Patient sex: F
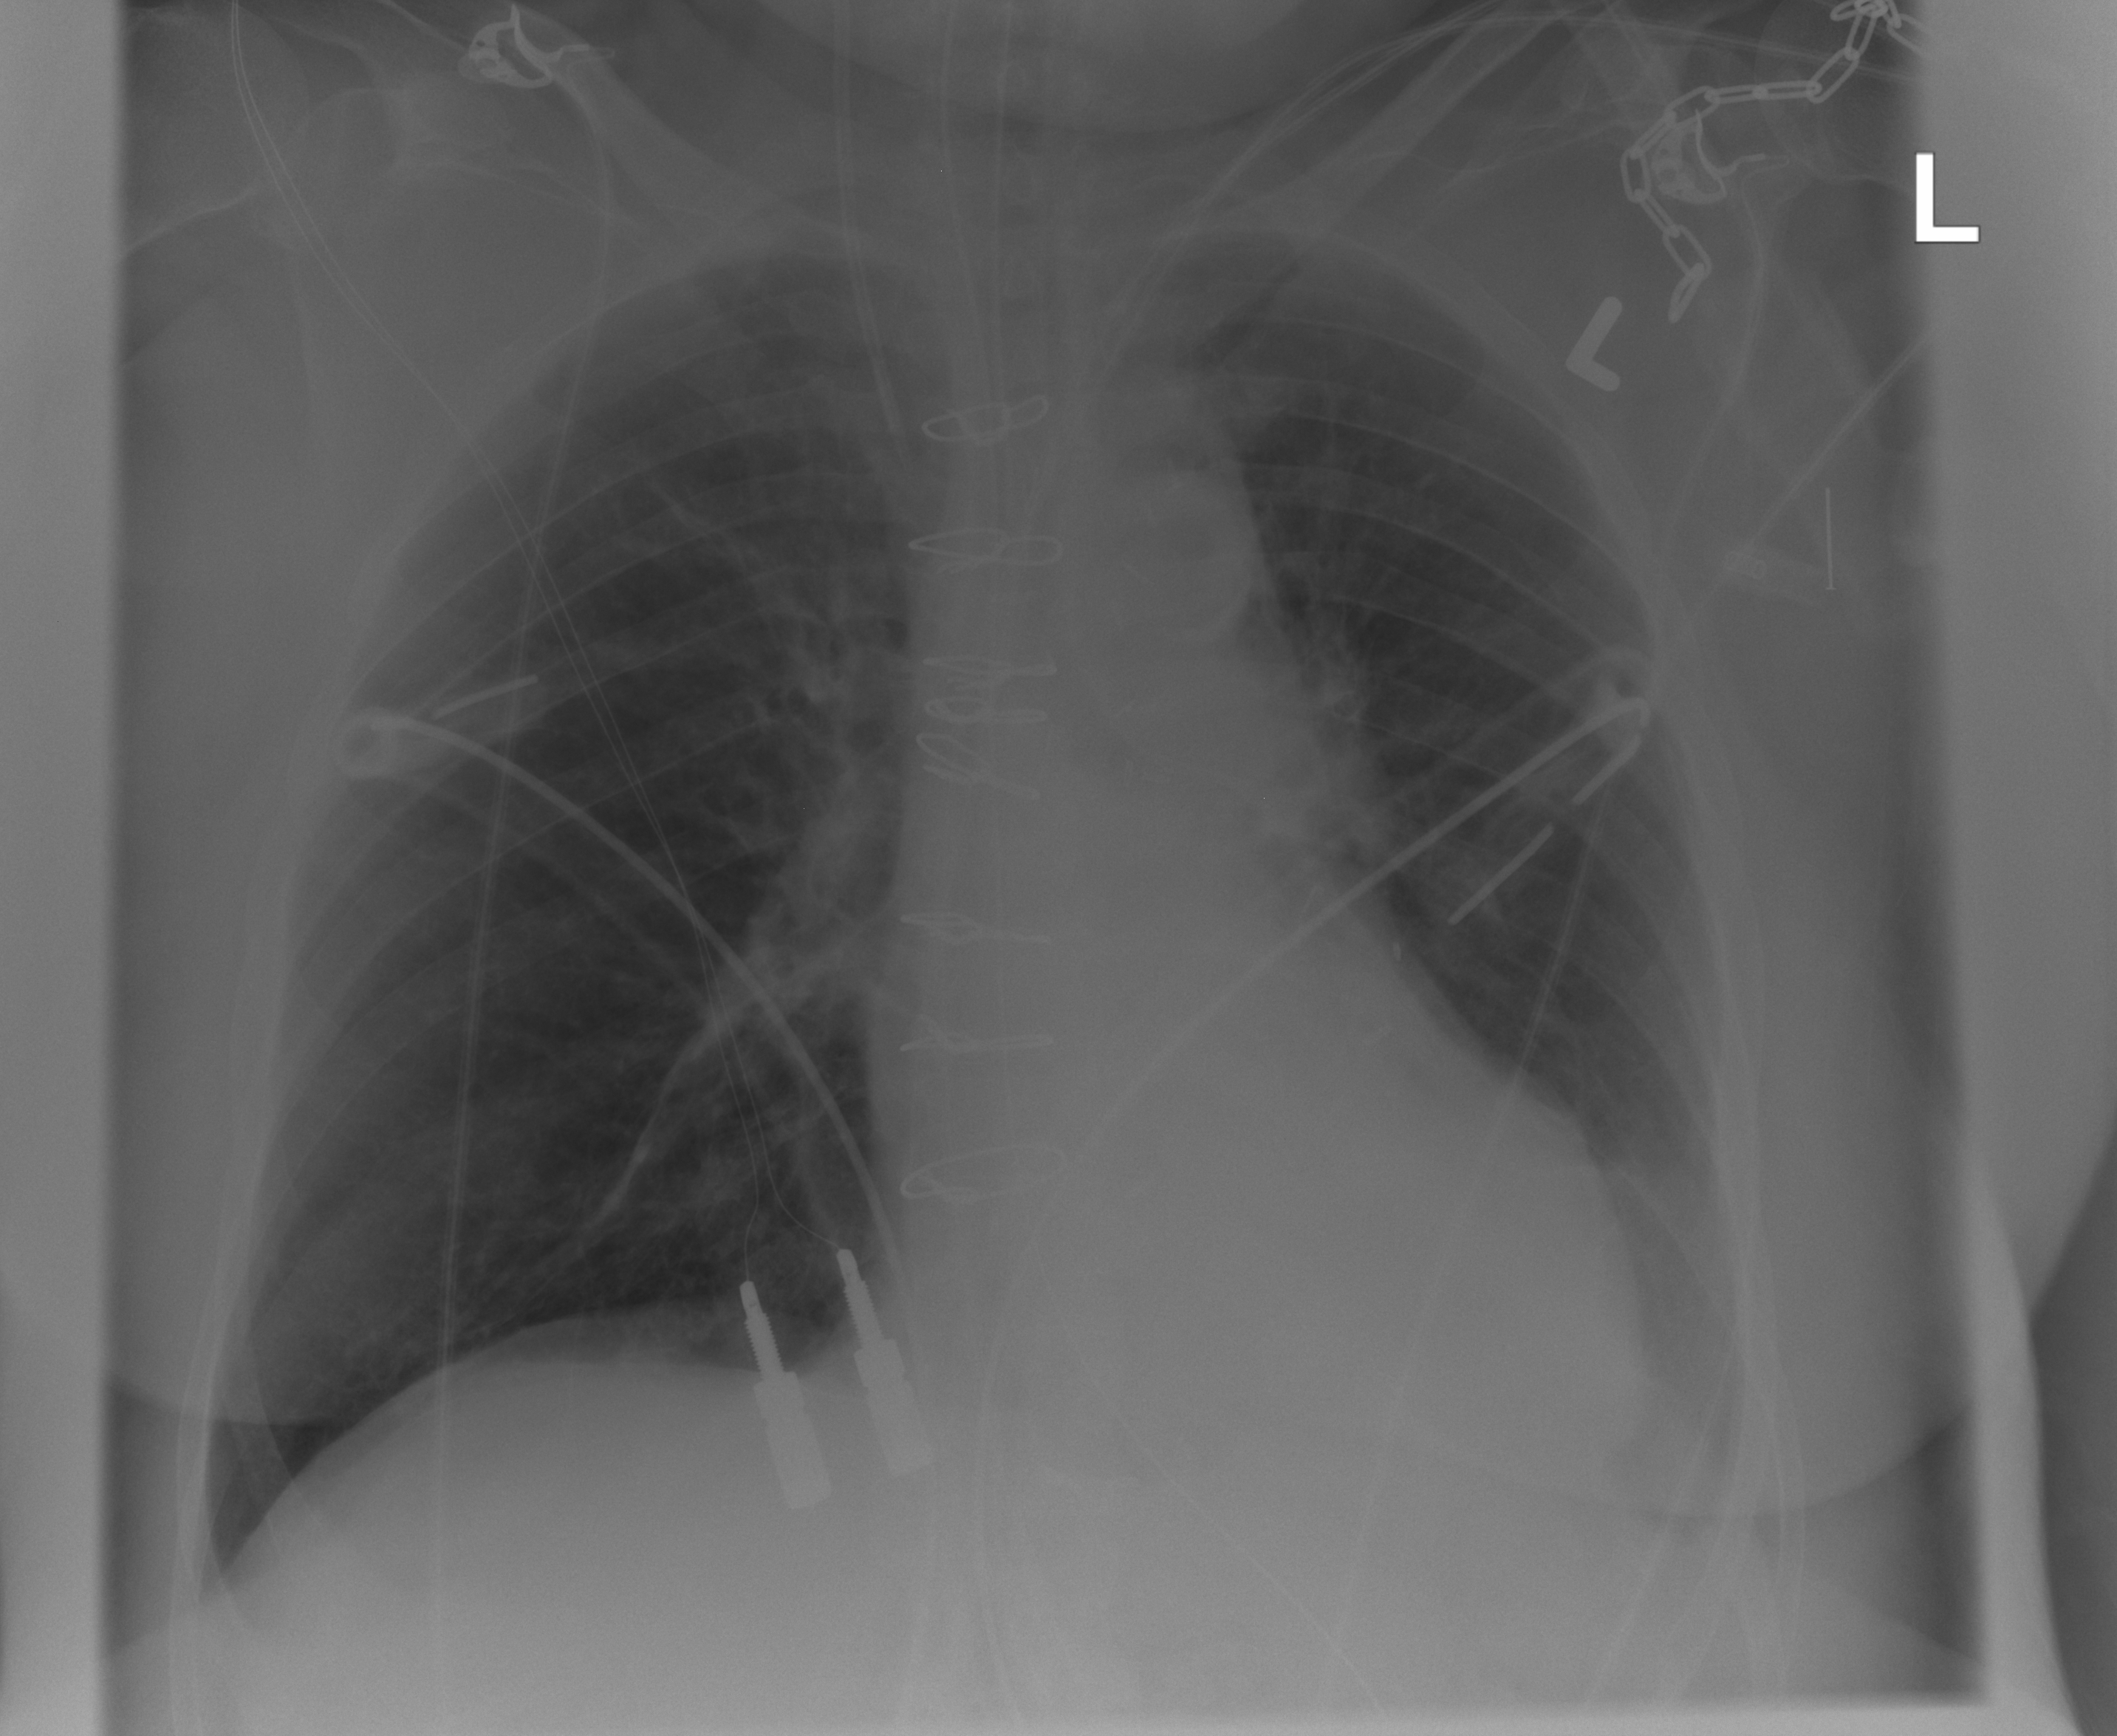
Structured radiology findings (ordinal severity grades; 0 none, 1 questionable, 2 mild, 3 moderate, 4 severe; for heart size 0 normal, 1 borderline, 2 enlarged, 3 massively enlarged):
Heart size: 1
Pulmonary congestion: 0
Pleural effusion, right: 0
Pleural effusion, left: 0
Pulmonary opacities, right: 2
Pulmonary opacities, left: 2
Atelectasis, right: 0
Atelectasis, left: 0